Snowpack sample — Snodgrass Mountain, Crested Butte, Colorado (2/4/25, 12:06 PM MST)
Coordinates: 38.923, -106.968
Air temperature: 35 °F
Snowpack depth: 80 cm
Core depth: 80 cm
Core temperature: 32 °F
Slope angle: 14°, slope face: 78°
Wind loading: low
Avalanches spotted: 0
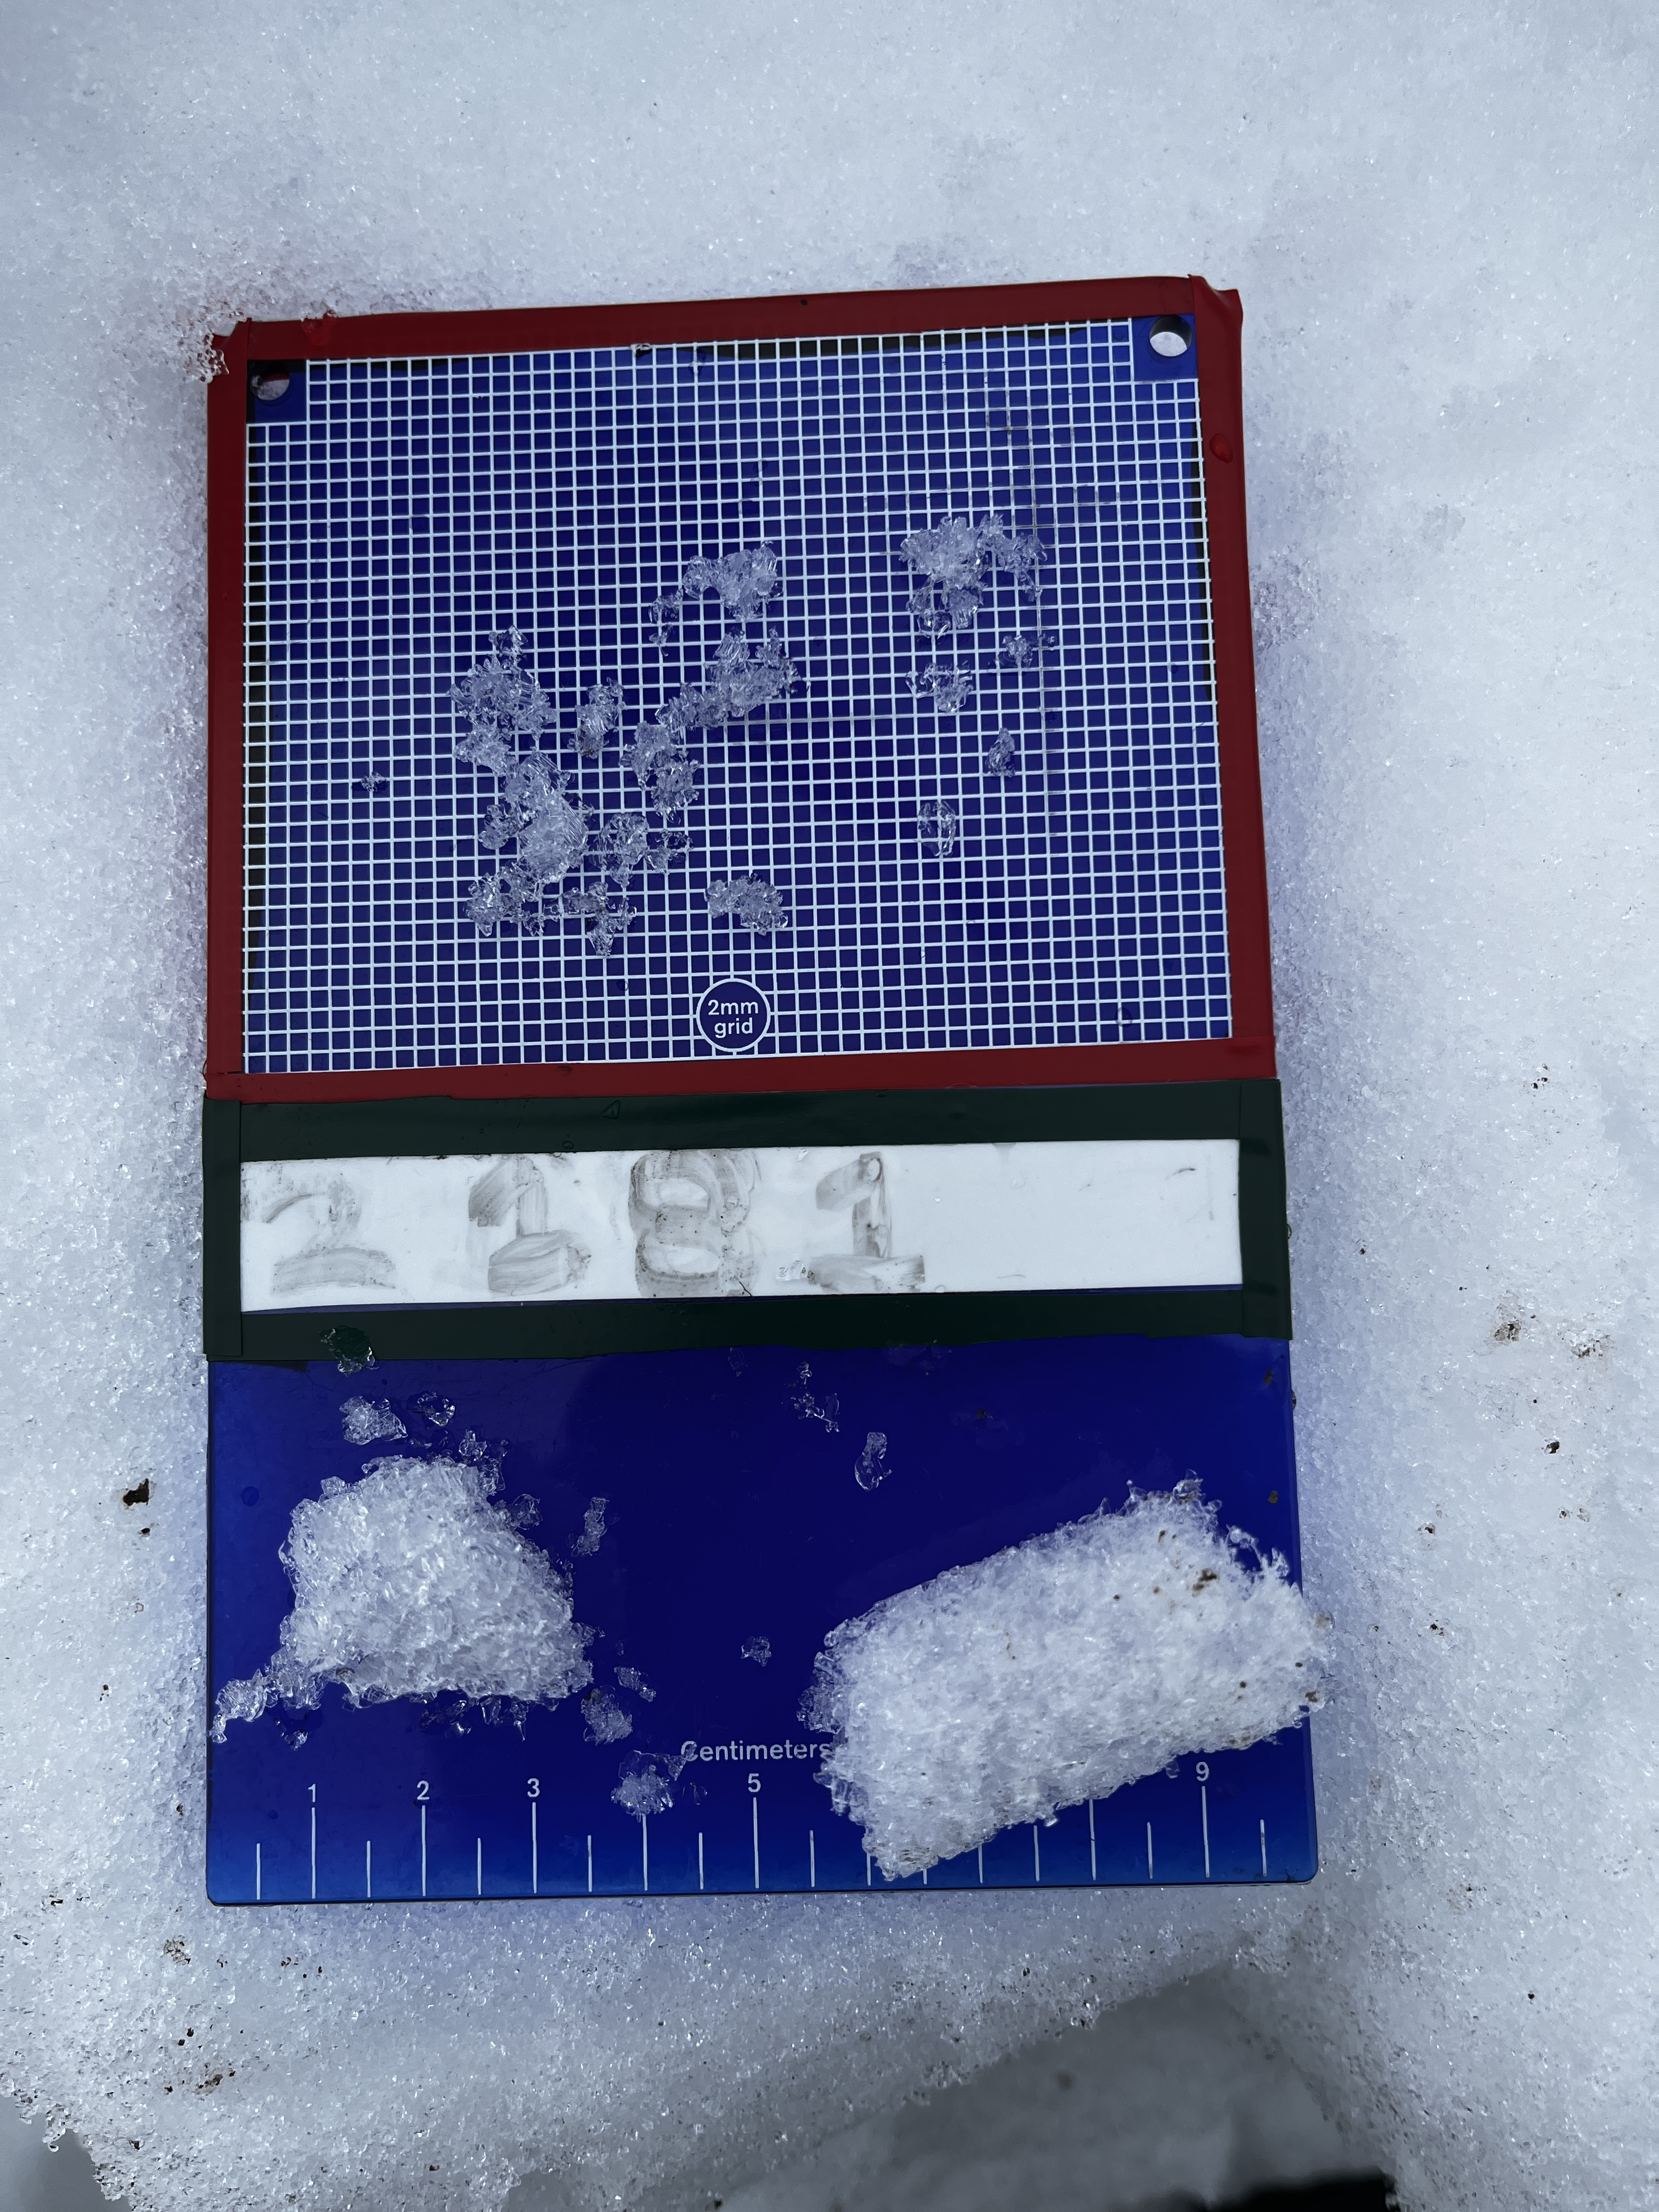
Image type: crystal_card
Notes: No avalanches nearby, unusually warm weather for the last month reported by residents, Collected 25 yards from treeline